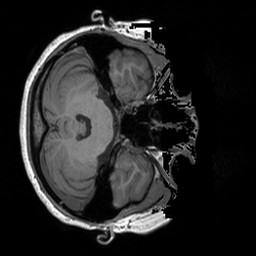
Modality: T1w
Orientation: axial
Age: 19
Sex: female
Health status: healthy
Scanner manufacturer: siemens
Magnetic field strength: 3 T
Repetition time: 1.9 s
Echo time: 0.00252 s